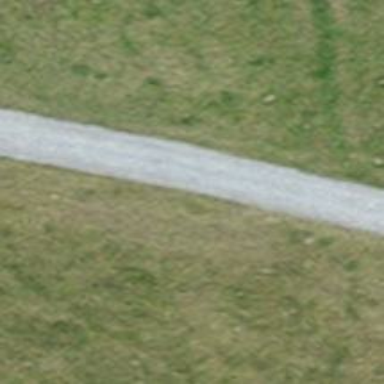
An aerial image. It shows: Track with grade 1 quality.